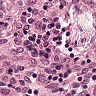
Metastatic tissue present: no